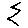
Label: zigzag